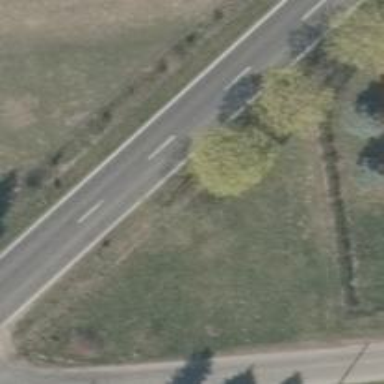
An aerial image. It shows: Secondary road with asphalt surface.